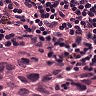
Metastatic tissue present: yes